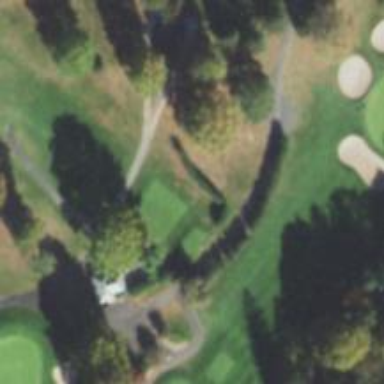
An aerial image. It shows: Service road designated as golf cart path.